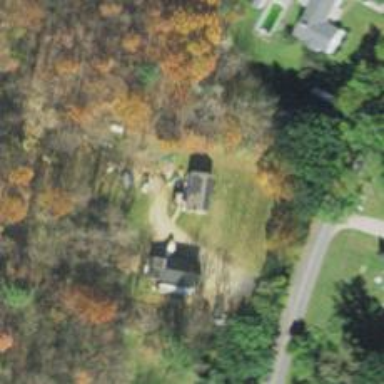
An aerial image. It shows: Simple house.